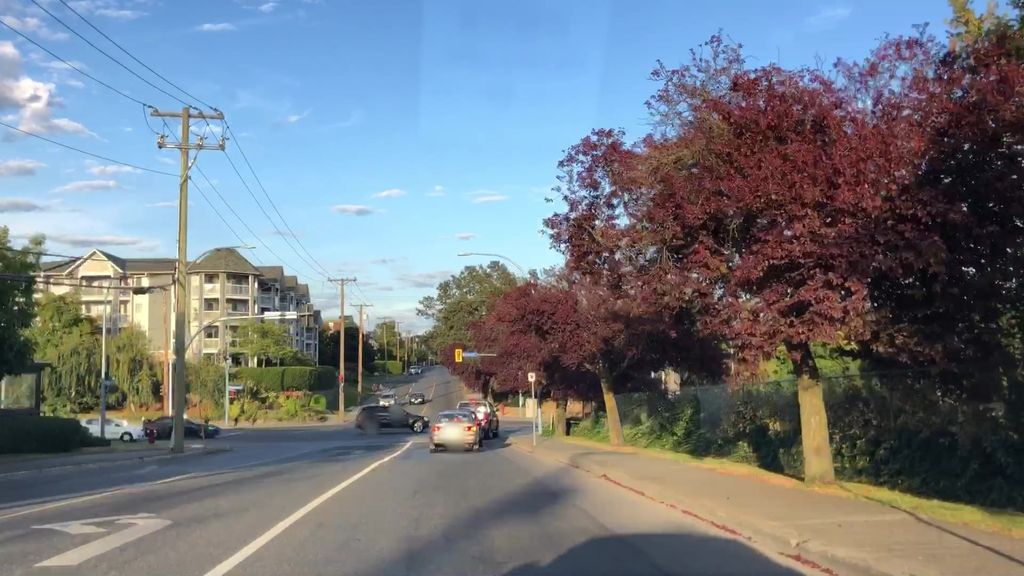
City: victoria